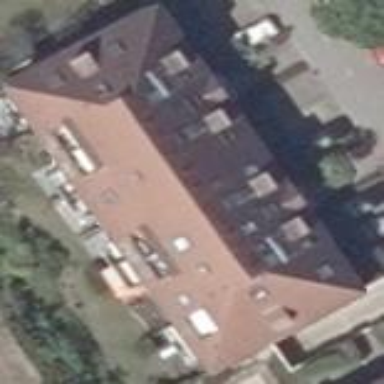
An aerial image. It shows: Half-hipped roof shape on the apartments building.